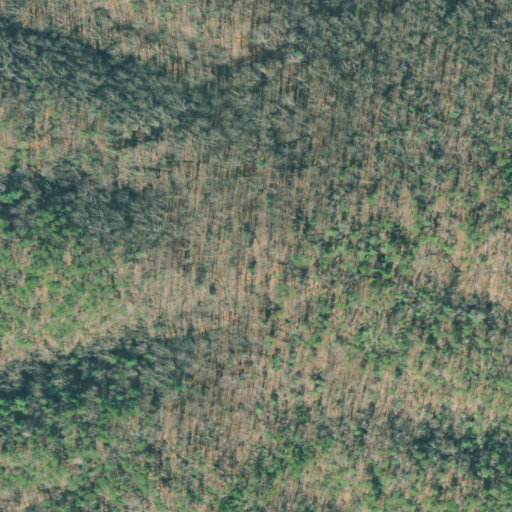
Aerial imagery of ridge(s) in Georgia named Van Arthur Lead containing deciduous forest, mixed forest, and evergreen forest